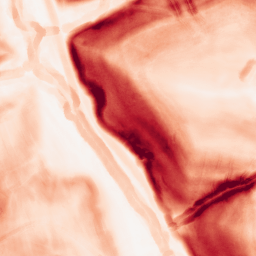
Category: morphological
Decomposition family: morphological_gradient
Decomposition parameters: size: 5
shape: disk
Upsampling method: lanczos
Upsampling parameters: scale: 2
Upsampling scale: 2